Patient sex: F
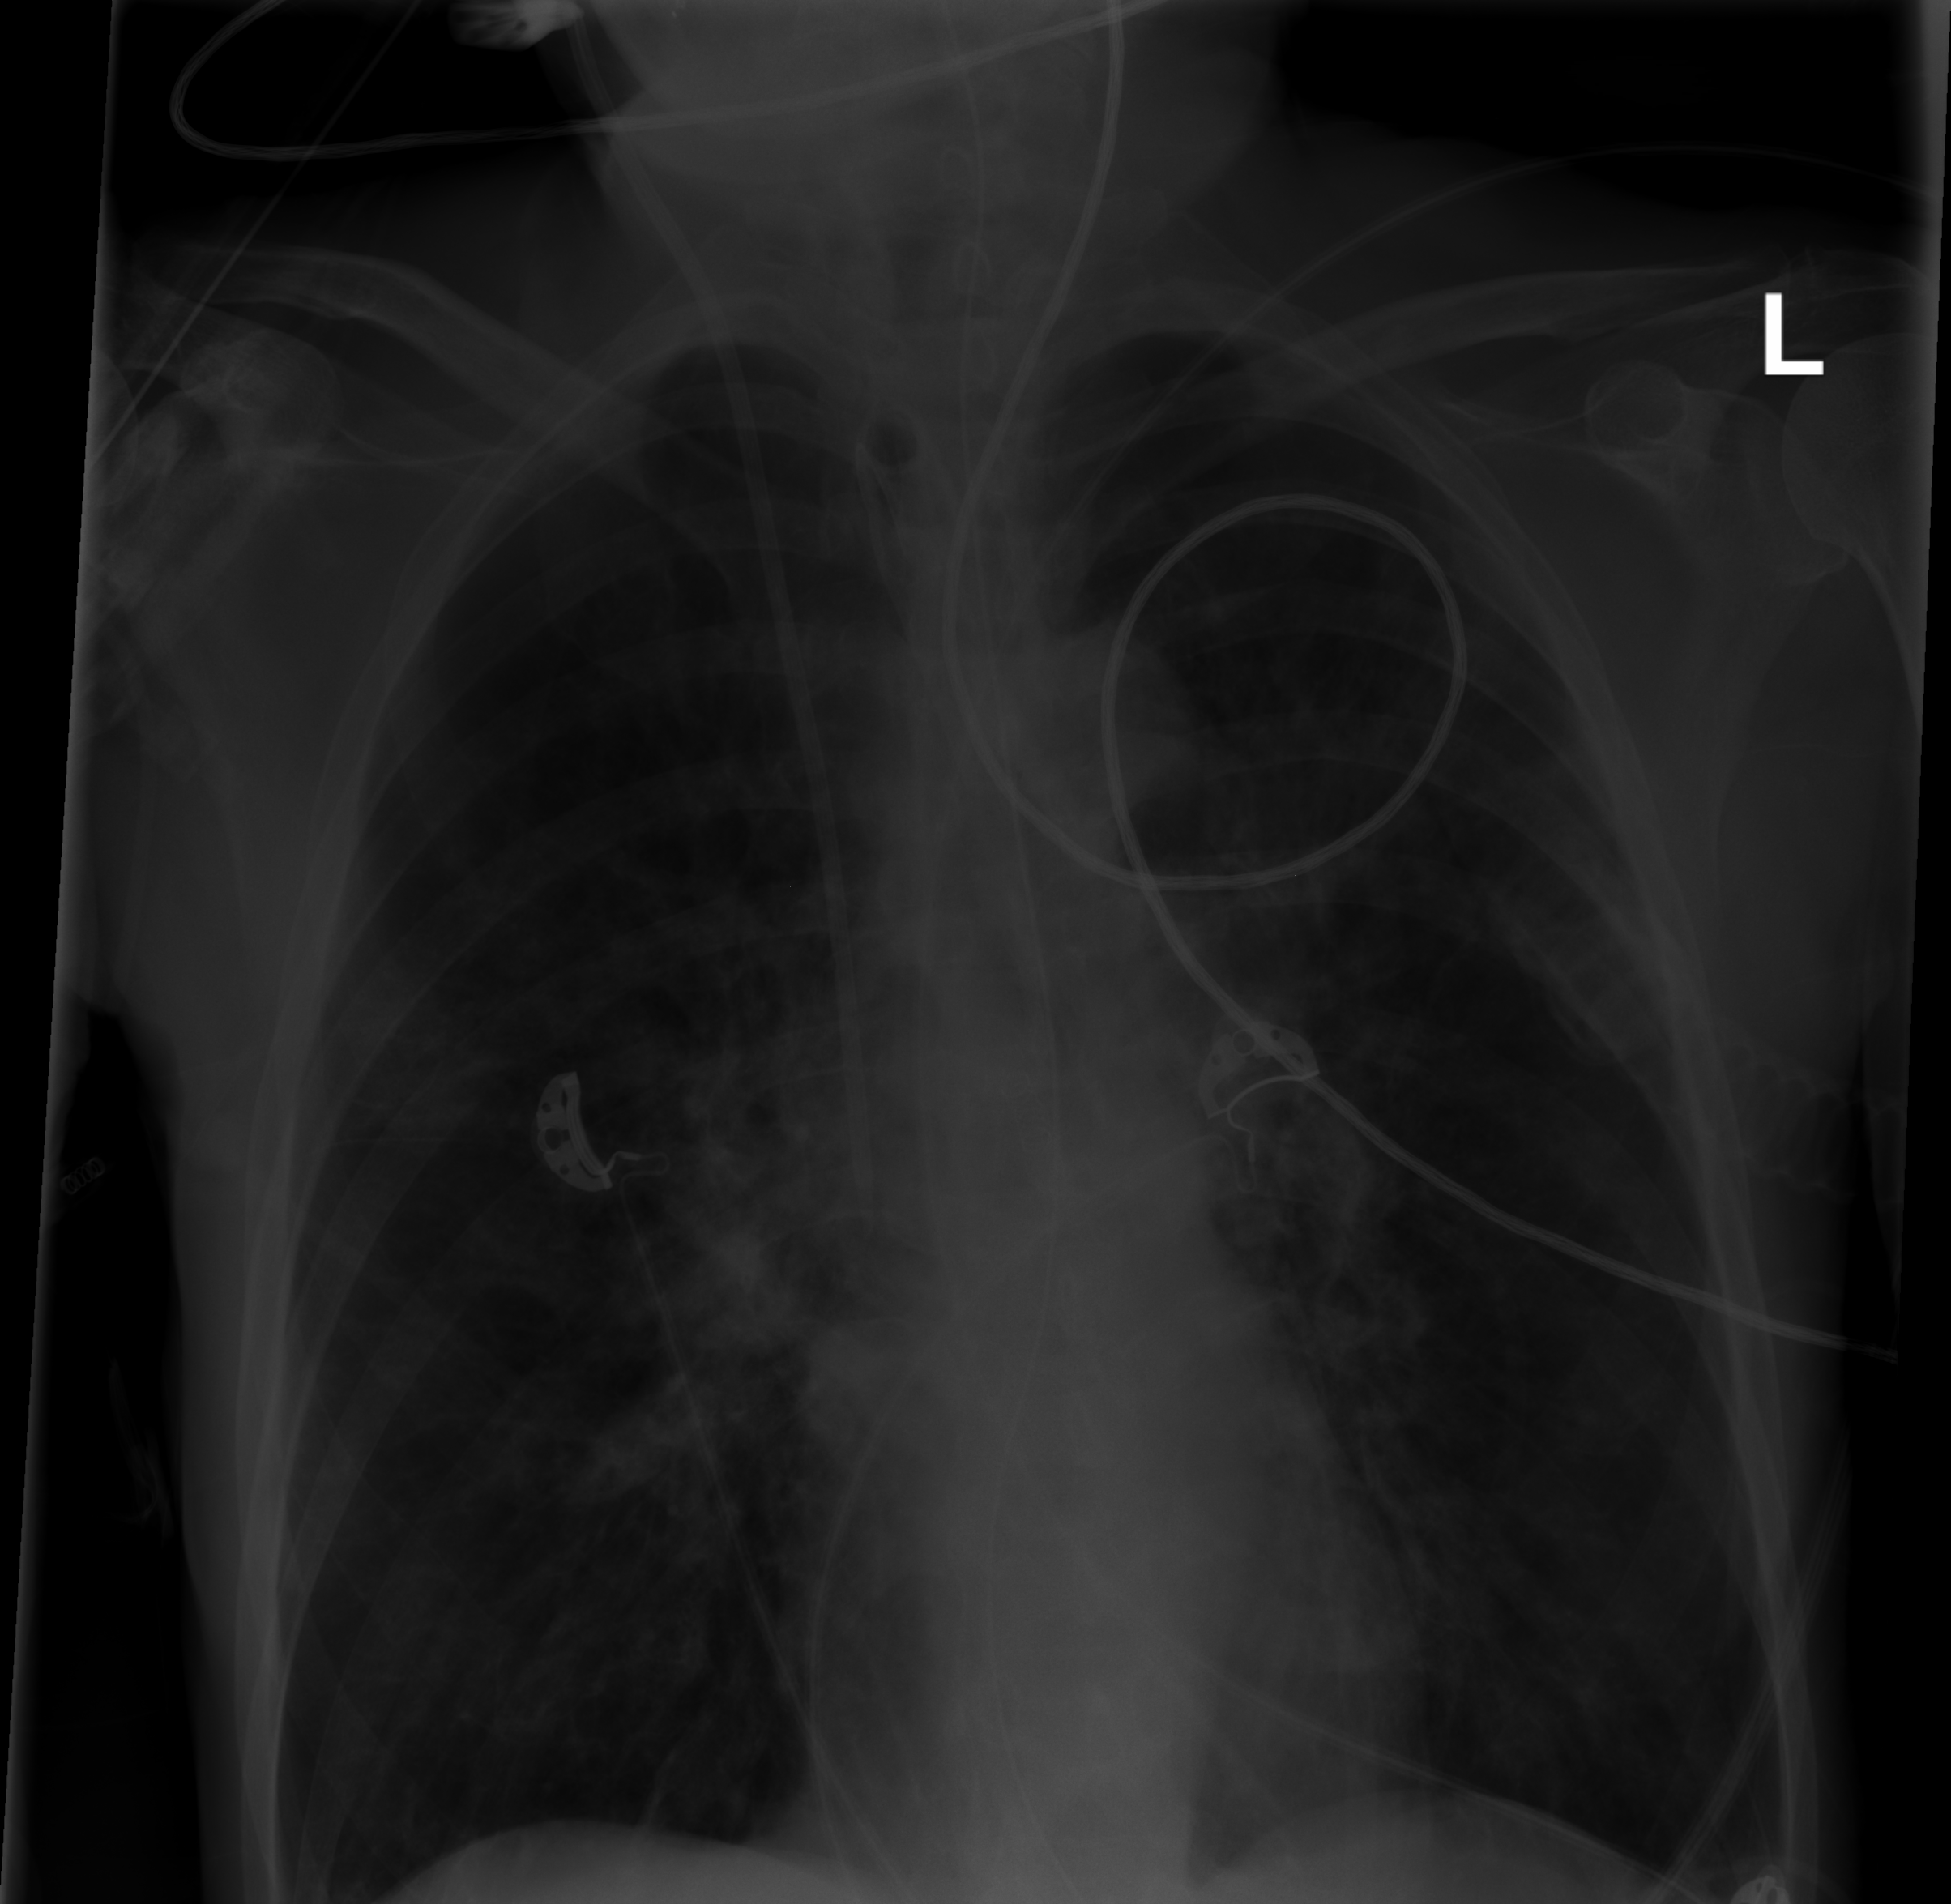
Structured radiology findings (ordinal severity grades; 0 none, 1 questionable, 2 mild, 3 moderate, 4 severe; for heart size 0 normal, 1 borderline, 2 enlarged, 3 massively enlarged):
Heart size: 0
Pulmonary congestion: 0
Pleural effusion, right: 0
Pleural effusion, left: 0
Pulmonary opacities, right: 0
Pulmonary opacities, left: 0
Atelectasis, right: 2
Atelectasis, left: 2